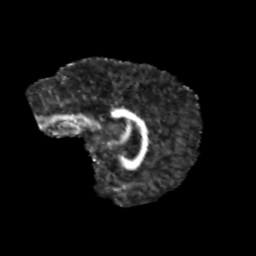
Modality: FA
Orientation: sagittal
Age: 13
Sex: female
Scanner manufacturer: siemens
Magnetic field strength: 3 T
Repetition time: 3.8 s
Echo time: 0.07 s